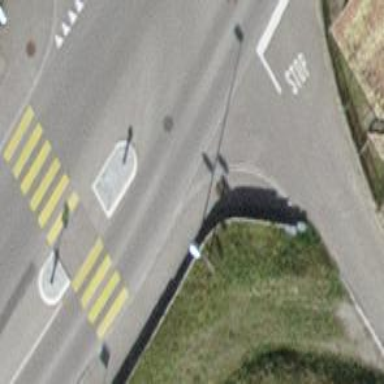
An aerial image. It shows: Asphalt sidewalk.